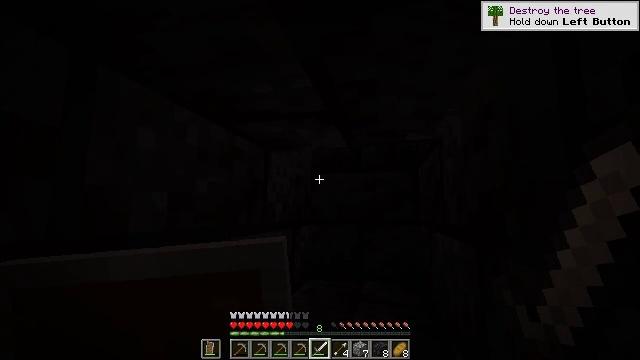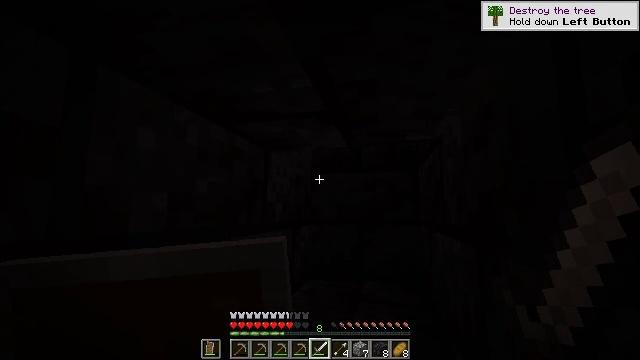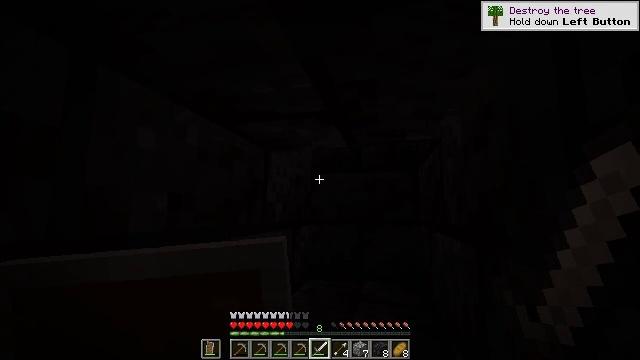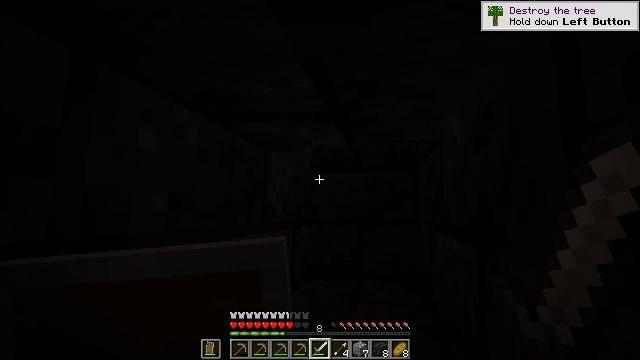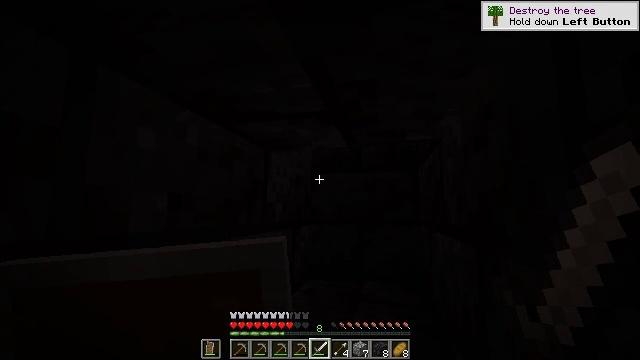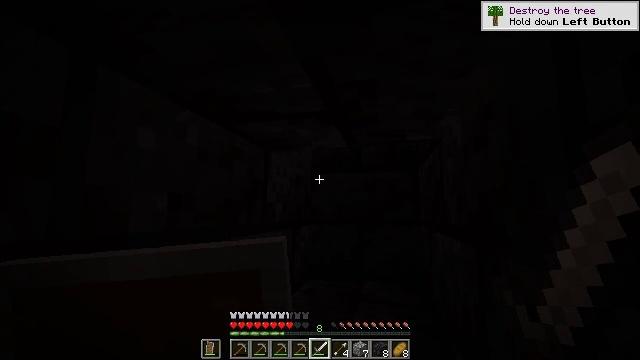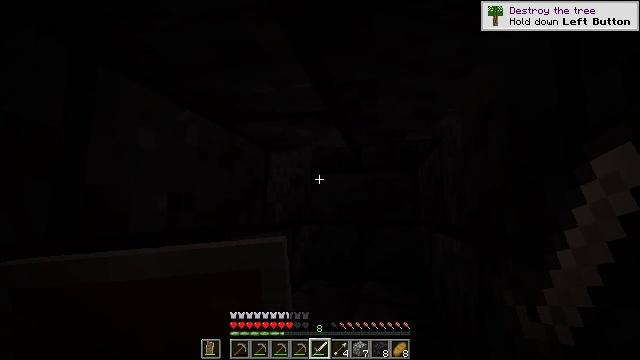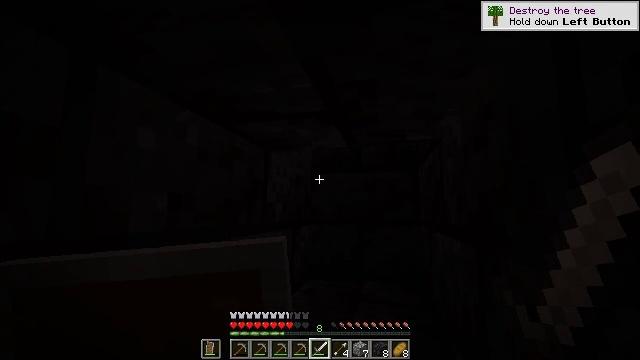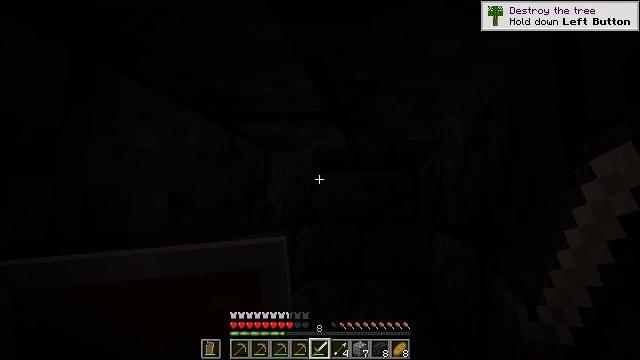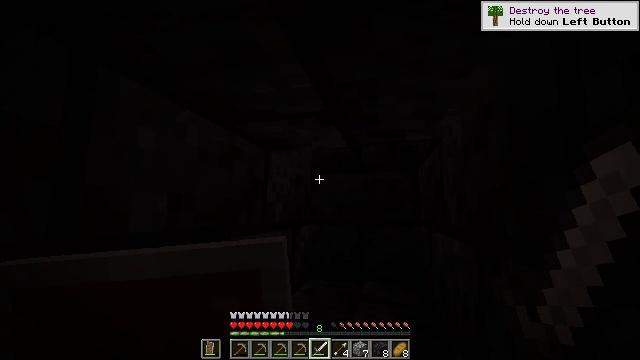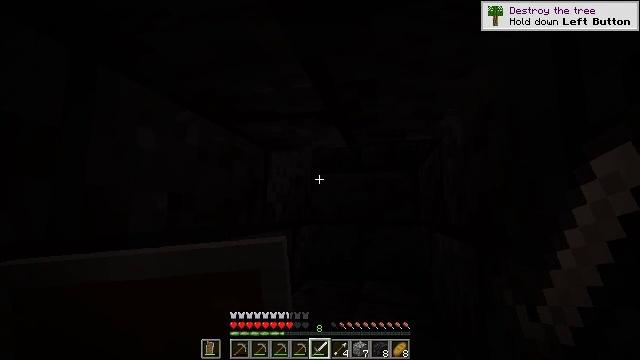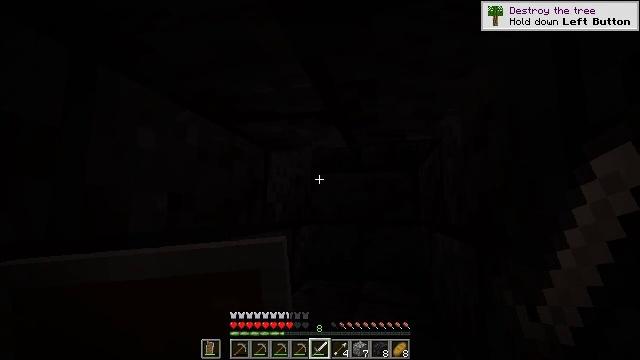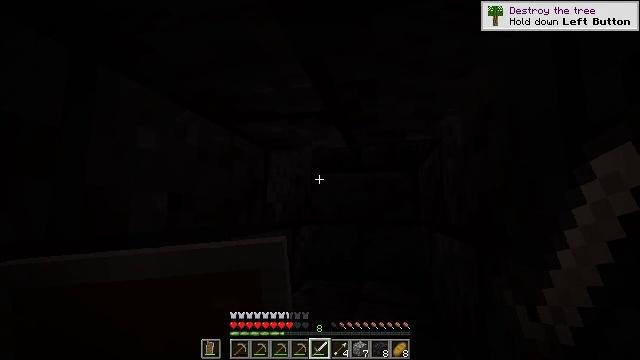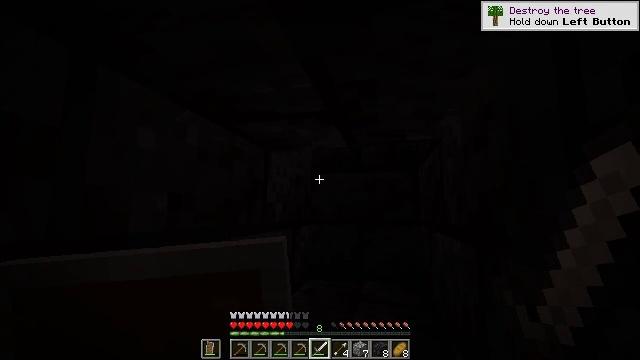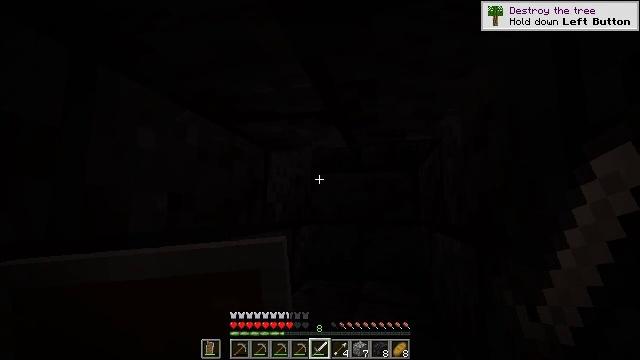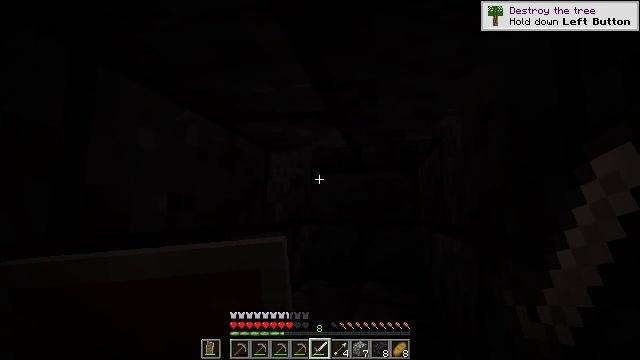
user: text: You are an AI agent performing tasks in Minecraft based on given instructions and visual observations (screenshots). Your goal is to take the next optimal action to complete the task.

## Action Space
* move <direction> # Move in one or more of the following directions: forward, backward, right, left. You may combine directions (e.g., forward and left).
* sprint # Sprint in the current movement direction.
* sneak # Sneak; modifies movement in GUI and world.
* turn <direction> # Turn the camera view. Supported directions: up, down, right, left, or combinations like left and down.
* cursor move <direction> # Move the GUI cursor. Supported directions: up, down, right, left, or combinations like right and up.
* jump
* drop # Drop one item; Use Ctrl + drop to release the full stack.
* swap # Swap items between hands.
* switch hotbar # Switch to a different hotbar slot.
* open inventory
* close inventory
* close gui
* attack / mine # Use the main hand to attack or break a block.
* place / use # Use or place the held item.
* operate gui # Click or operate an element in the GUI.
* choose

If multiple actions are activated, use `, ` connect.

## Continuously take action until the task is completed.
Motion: motion action
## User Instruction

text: Recycle the polished blackstone brick stairs from the build.
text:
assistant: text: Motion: no_op
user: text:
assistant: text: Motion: no_op
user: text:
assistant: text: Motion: no_op
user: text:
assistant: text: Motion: no_op
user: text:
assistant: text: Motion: no_op
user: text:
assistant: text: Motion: no_op
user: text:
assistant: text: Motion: no_op
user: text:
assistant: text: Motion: no_op
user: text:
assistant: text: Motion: no_op
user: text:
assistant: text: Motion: no_op
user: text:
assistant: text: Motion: no_op
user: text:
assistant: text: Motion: no_op
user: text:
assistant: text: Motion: no_op
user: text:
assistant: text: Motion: no_op
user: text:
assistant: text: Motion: no_op
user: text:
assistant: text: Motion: no_op
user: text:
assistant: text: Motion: no_op
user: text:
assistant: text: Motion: no_op
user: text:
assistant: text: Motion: no_op
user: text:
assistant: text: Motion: no_op
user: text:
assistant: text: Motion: no_op
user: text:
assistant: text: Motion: no_op
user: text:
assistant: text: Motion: no_op
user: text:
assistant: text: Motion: no_op
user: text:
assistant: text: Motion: no_op
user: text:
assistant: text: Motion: no_op
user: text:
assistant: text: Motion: no_op
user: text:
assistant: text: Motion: no_op
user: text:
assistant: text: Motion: no_op
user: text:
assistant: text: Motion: no_op